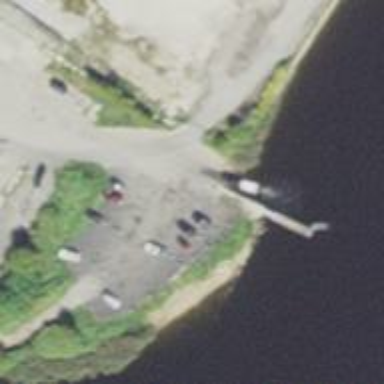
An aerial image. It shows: Slipway on leisure land.